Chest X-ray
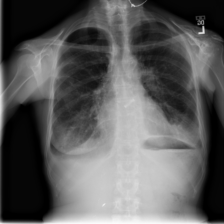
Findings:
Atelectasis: negative
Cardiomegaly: negative
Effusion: negative
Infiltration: negative
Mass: negative
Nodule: negative
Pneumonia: negative
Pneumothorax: negative
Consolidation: negative
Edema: negative
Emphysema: negative
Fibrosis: positive
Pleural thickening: negative
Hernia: negative